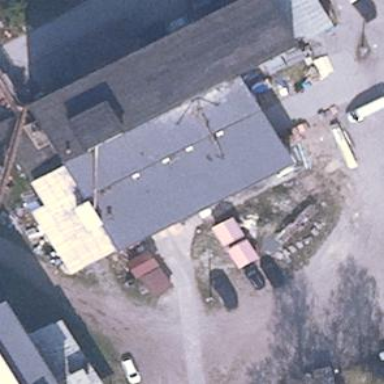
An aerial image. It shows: Service building.